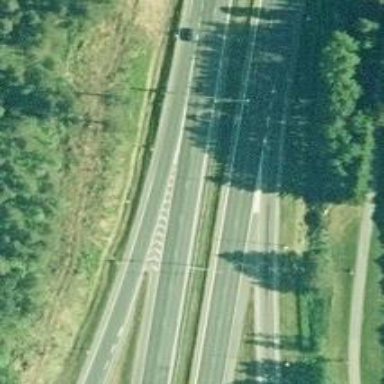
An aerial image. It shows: Motorway link.